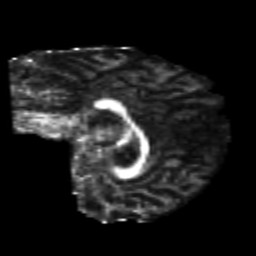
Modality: FA
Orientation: sagittal
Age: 24
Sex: female
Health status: healthy
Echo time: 0.074 s